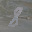
Label: 8